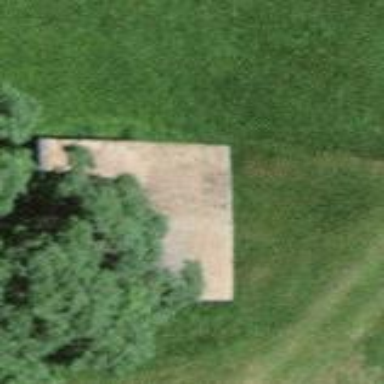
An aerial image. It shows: Barn.